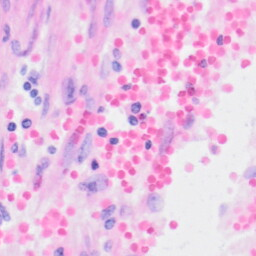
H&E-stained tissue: Kidney